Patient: sex M, age 26
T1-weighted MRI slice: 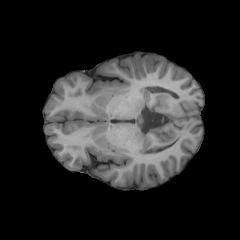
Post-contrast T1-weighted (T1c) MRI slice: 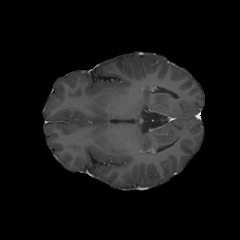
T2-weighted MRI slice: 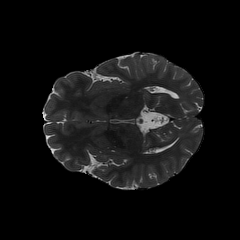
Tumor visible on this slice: no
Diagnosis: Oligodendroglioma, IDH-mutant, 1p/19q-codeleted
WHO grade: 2